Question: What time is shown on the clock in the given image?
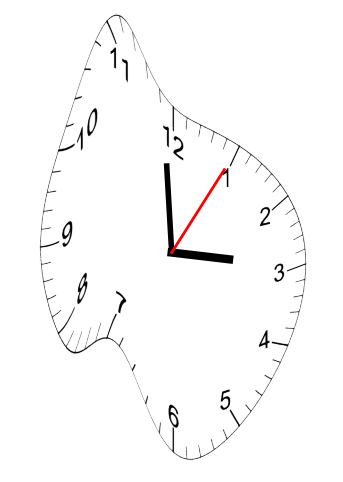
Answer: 02:59:05